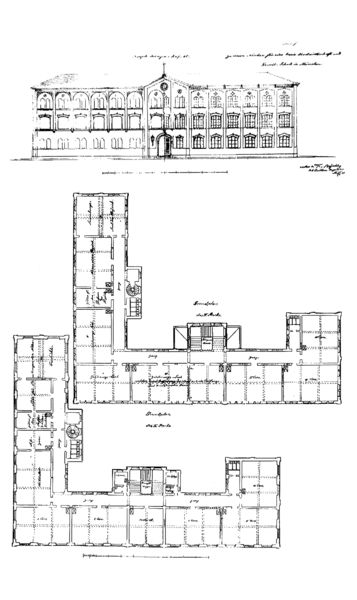
Titel: Entwurf zu einer Gewerbeschule in München
Künstler: Franz Xaver Beyschlag
Standort: München
Institution: Stadtmuseum
Schlagwörter: dunkel, feder, flügel, schatten, weiß, dreieck, fenster, grau, hell, licht, raum, schwarz, skizze, straße, säulen, tür, zeichnung, zimmer, anlage, dach, gebäude, haus, schloss, wand, architektur, barock, sockel, innenraum, gitter, boden, paar, front, frontal, renaissance, rokoko, schrift, papier, ecke, ansicht, bogen, fassade, türen, zwei, schule, fischer, dächer, giebel, mauer, grafik, linien, hof, ausdruck, treppe, treppen, vorsprung, hotel, salon, detail, symmetrie, tor, aufsicht, rechtecke, bögen, wände, eingang, erker, gang, keller, tusche, arkade, innenhof, palast, fenstr, palazzo, stockwerk, linie, regenrinne, form, druck, radierung, stich, lithografie, text, buchstabe, buchstaben, schriften, beschriftung, bleistift, räume, entwurf, arkaden, vorderseite, ecken, quadrate, dreiecksgiebel, tore, villa, geometrisch, karte, frontalansicht, risalit, anwesen, gutshaus, gutshof, mauern, walmdach, resalit, treppenhaus, vorderansicht, etagen, geschosse, plan, herrenhaus, tempel, kabinett, carl, privat, nymphenburg, vordach, krankenhaus, stockwerke, querschnitt, geometrie, quadrat, viereck, bau, beschriftungen, handschrift, anordnung, josef, geschoss, abriss, grundriss, durchfensterung, massstab, aufriss, etage, architekturzeichnung, dreigeschossig, mittelrisalit, versailles, bauplan, architekt, satteldach, gänge, antichambre, appartement, appartements, aufteilung, chambre, enfilade, flügelanlage, raumfolge, seitenflügel, sockelzone, sockelgeschoss, spitzgiebel, innenräume, treppenaufgang, untergeschoss, erdgeschoss, schauseite, hufeisen, obergeschoss, dreizonig, blendwerk, erster stock, paln, raumaufteilung, seulen, säle, schleißheim, auriss, cabinet, dreistockig, eckbau, effner, fahrstuhl, kabinet, l-form, plott, raum räume, seule, zeichnunh, hus, zimmereinteilung, skizzhe